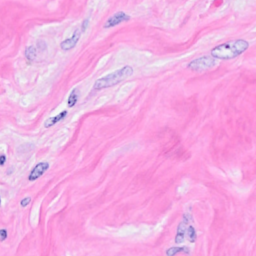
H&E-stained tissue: Breast